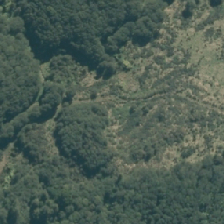
Land cover: manuka_kanuka